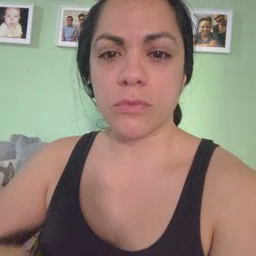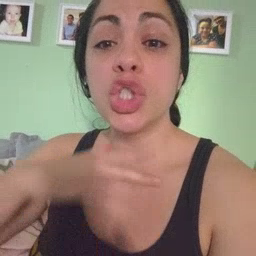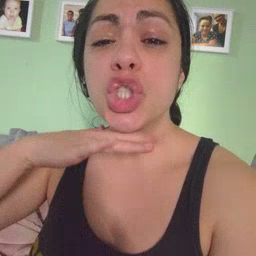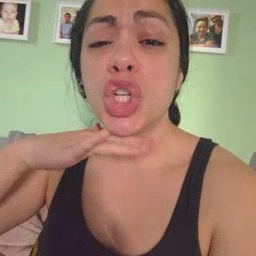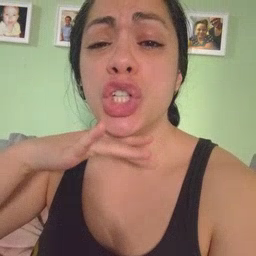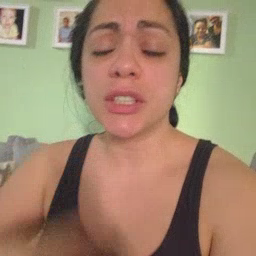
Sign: dirty